Field crop: tomato
Growth stage: 1
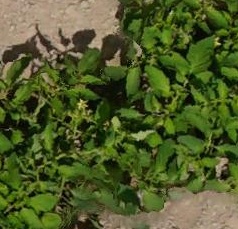
Species: tomato